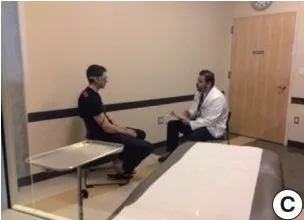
(A-C) 'Through the patient's eyes' in the family medicine clerkship objective structured clinical examination. Written consent received from the student whos face appears above. A sample of a Google Glass video recording can be found in Supplement 1.
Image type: medical_photograph (skin_photograph)